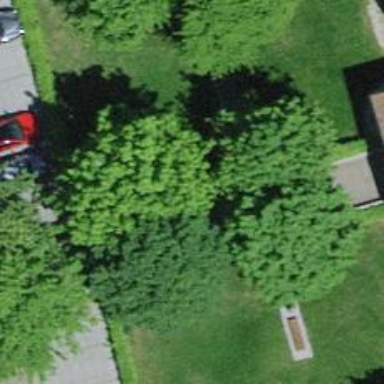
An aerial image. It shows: Bench.